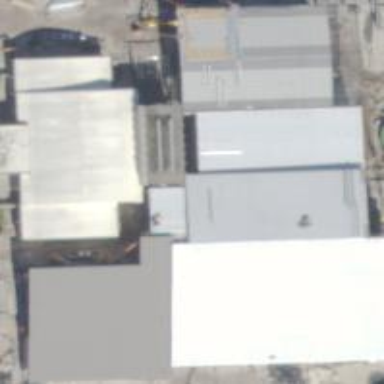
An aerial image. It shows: Building with ice rink inside.